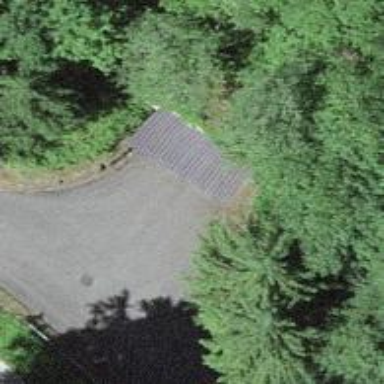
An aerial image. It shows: Paved service road.